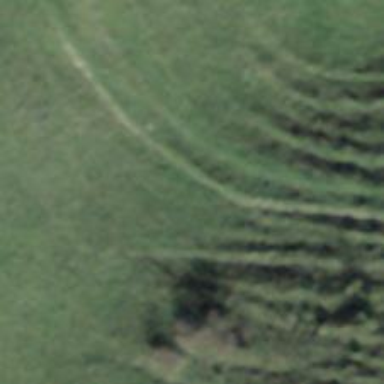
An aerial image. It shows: Grass path.